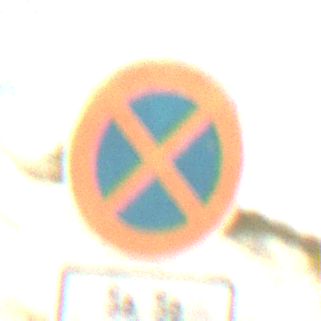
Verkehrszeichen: AbsolutesHalteverbot
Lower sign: ZeitangabenMitBeschraenkungAufWochentage9
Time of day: Midday
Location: Outdoor (Beach)
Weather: PartlyCloudy
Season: NotSpecified
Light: Natural